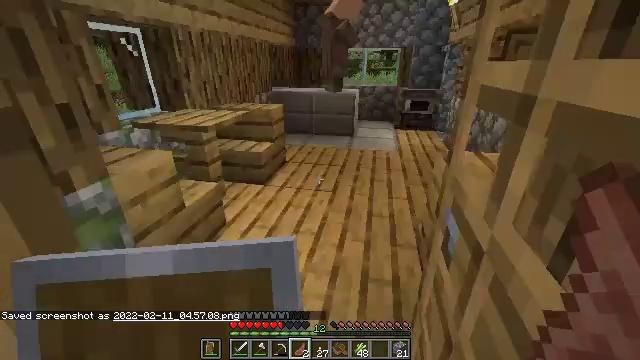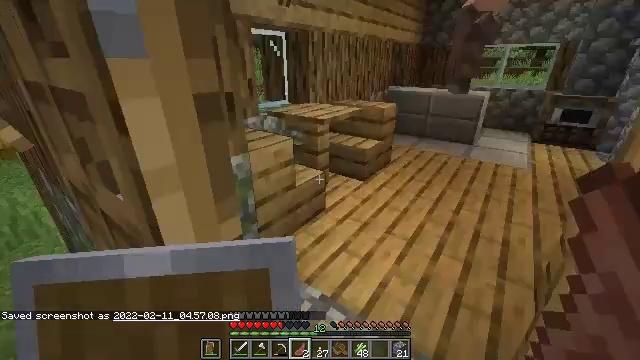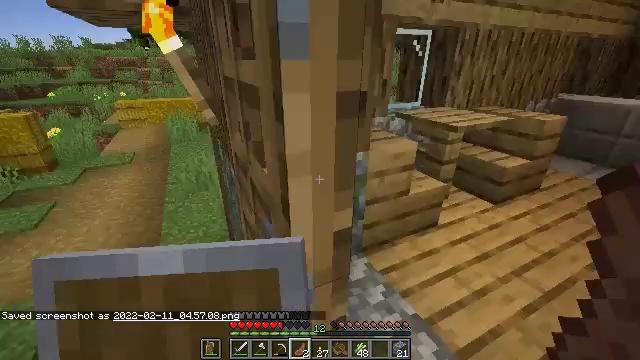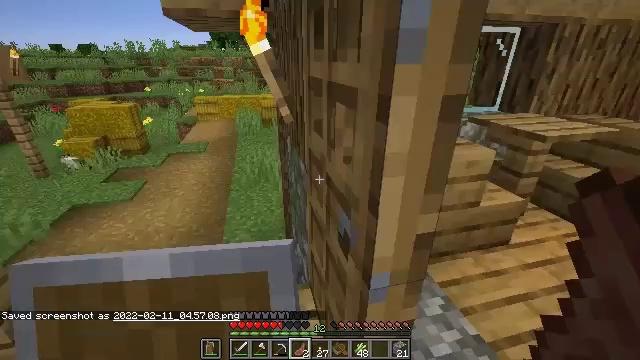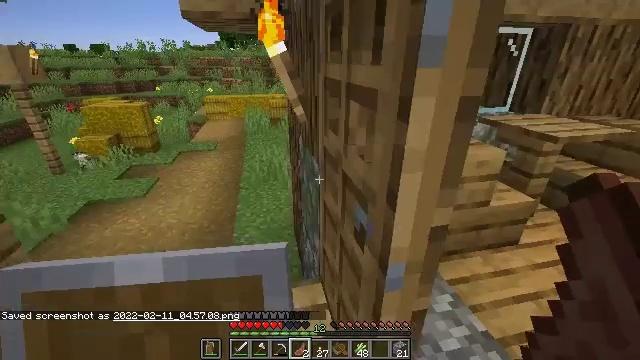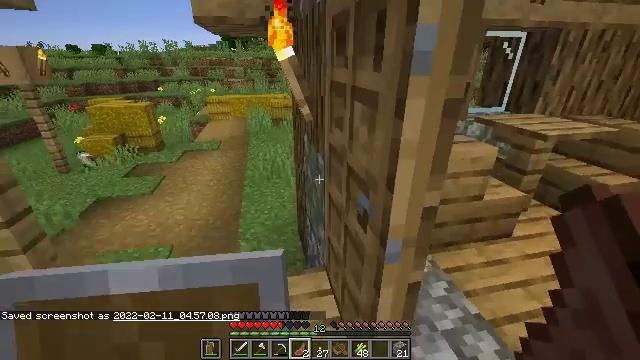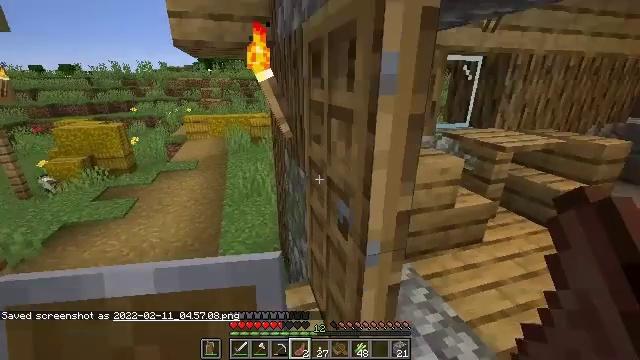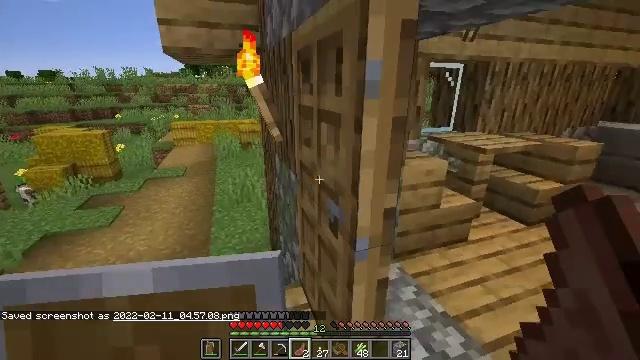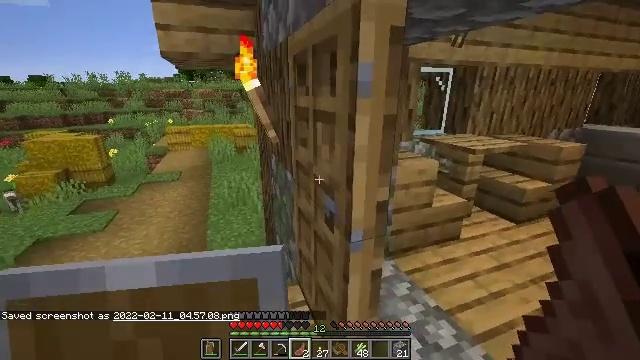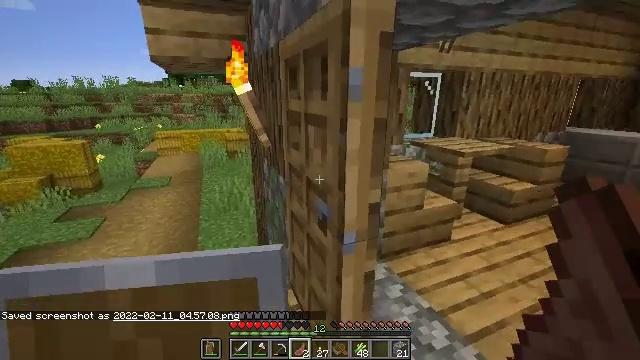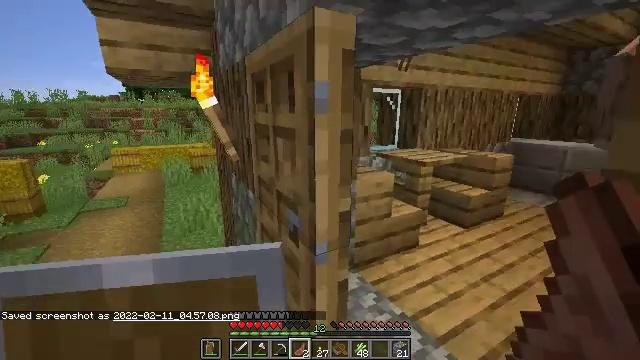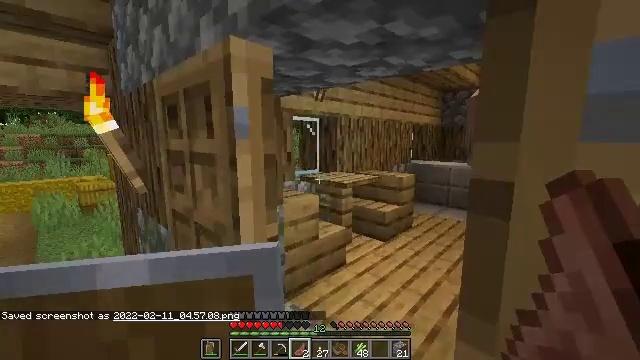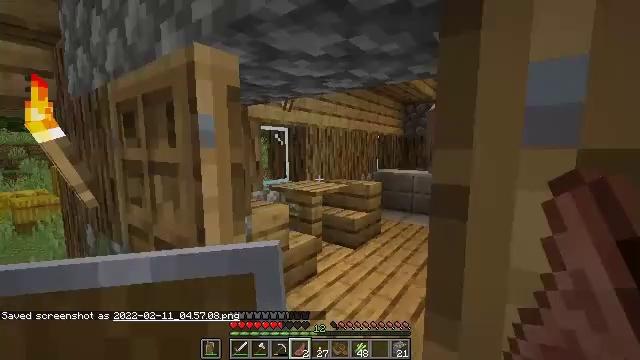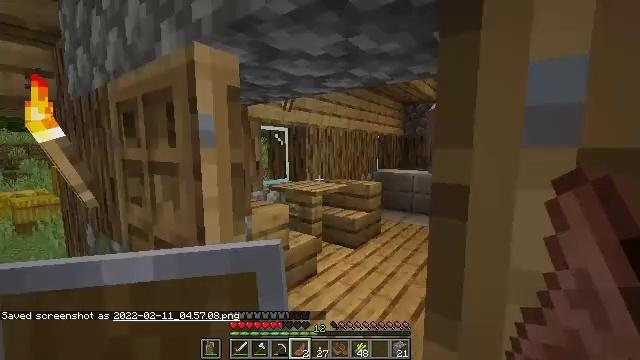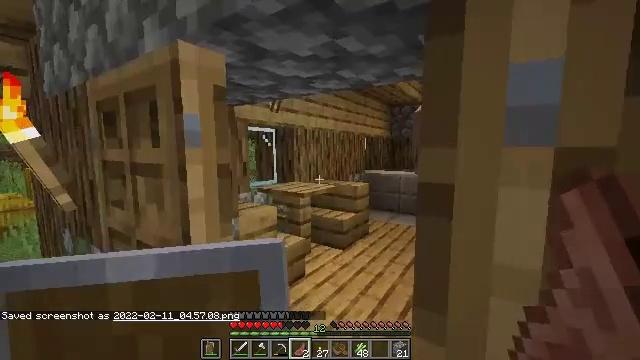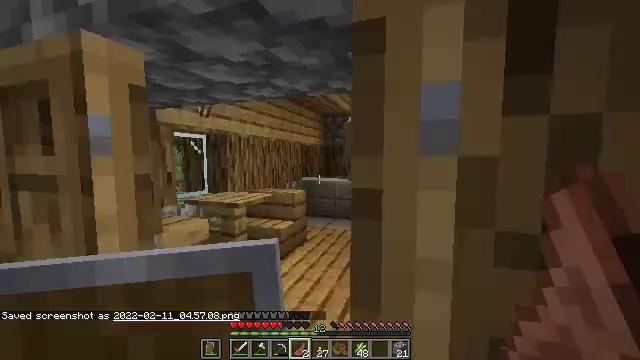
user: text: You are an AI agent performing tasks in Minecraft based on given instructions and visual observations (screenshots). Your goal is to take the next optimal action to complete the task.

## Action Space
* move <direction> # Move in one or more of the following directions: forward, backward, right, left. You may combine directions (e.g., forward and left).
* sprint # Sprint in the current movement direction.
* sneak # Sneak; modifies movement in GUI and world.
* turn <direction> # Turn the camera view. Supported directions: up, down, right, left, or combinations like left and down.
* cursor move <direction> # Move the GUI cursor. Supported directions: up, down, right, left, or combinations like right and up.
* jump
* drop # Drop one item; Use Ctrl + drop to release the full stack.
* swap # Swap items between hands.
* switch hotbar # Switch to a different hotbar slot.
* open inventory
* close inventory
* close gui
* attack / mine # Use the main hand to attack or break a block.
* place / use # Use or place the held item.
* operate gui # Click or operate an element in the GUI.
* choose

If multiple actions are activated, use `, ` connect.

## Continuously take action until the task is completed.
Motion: motion action
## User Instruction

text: Break the potted dandelion.
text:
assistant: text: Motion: move back, turn left
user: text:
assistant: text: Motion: move back, turn left
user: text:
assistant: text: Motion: move back, turn left
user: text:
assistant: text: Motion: move back, turn left
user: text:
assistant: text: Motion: move back
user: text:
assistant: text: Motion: turn right and up
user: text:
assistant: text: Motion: turn right and up
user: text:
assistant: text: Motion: turn right
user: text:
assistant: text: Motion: turn right
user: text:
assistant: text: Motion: turn right and up
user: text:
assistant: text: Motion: turn right and up
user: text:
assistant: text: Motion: turn right and up
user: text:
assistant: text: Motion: no_op
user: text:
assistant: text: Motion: turn right
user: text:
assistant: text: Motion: turn right and up
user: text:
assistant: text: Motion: move left, turn right and up
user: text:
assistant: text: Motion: move left, turn right
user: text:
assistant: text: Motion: move forward and move left, turn right
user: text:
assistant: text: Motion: move forward and move left
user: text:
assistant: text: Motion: move forward
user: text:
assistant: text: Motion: move forward, turn right
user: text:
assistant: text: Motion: move forward, turn right
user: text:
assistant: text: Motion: move forward, turn right and down
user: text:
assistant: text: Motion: move forward, turn right and down
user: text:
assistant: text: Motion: move forward, turn right and down
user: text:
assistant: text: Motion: move forward, turn right and down
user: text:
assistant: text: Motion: move forward, turn right and down
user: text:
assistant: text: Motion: move forward, turn right and down
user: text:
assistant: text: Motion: move forward and move left, turn right and down
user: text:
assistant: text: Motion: move forward and move left, turn right and down